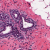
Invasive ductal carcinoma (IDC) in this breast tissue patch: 0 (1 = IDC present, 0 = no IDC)